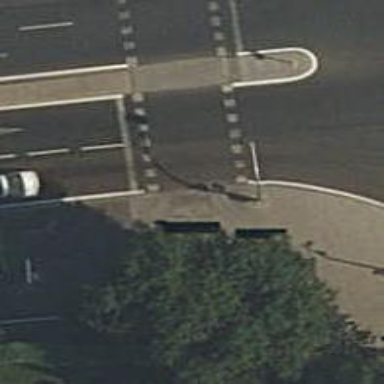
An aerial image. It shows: Road with traffic signals at the crossing.